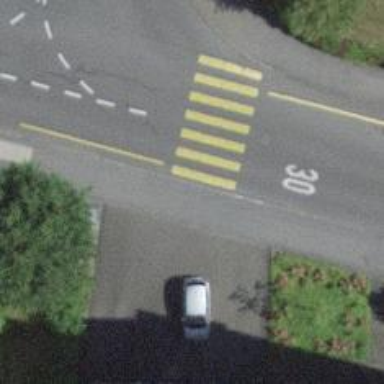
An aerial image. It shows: Kerb barrier.